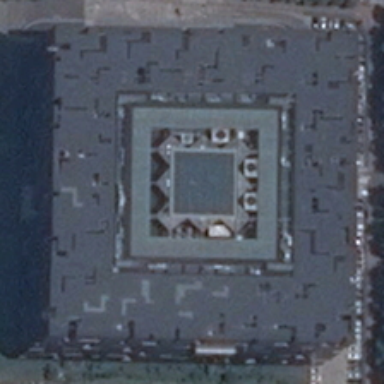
Some green trees are near a square center building .